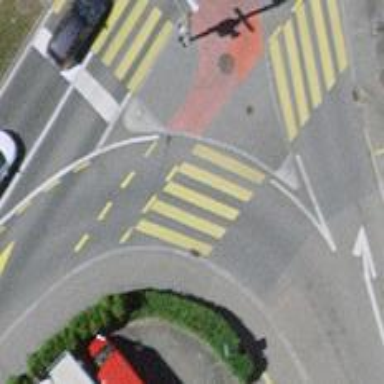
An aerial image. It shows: Crossing on cycleway.